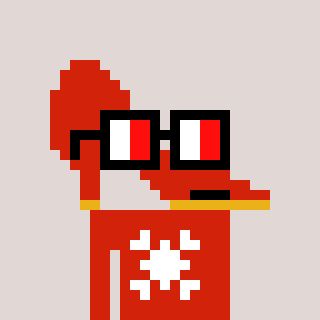
a pixel art character with square glasses with black frames and red eyes, a highheel-shaped head and a red-colored body on a warm background